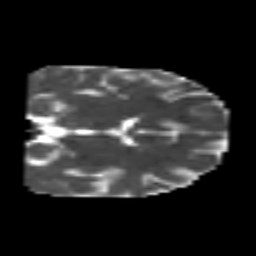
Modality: MD
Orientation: coronal
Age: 25
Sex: male
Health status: healthy